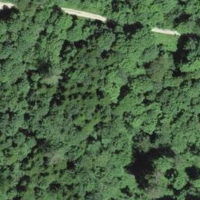
EUNIS habitat code: 41
Species observed at this site:
Lamium purpureum